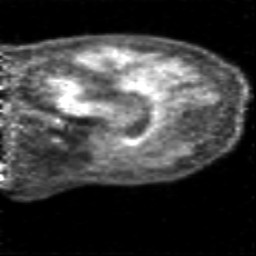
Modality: PET
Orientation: sagittal
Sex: female
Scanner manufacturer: siemens